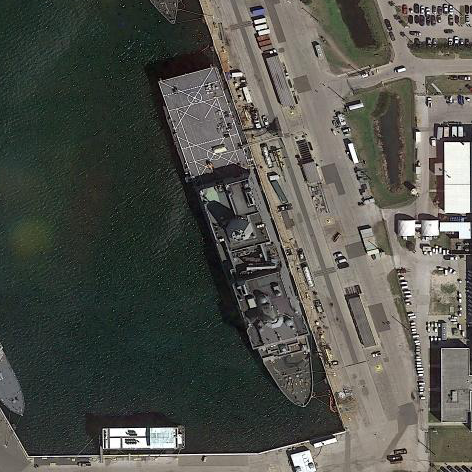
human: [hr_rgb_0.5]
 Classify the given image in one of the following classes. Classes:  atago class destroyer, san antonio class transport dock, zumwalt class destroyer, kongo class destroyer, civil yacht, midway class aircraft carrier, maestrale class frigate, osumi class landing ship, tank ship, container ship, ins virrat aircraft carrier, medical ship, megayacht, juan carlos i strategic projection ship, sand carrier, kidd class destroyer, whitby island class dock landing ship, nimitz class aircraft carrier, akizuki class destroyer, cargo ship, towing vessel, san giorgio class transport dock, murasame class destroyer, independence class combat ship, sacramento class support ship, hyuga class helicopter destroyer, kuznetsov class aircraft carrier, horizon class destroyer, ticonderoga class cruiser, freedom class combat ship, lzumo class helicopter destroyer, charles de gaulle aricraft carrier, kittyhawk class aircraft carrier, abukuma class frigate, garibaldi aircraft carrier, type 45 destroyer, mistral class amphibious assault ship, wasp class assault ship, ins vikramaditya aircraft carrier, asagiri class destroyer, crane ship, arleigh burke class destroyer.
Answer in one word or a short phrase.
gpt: San Antonio class transport dock